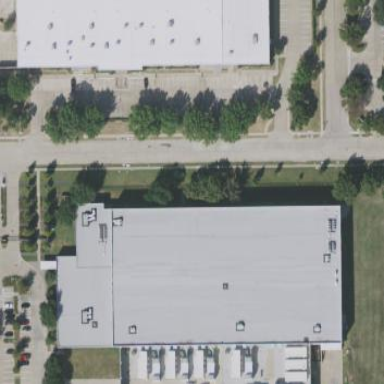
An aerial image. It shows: Commercial building.